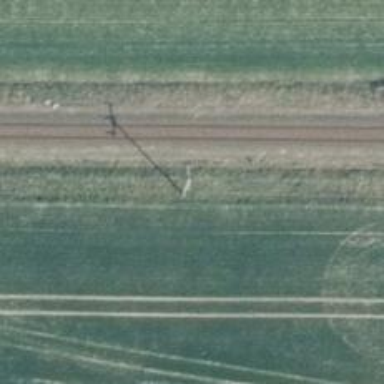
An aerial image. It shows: Power pole.